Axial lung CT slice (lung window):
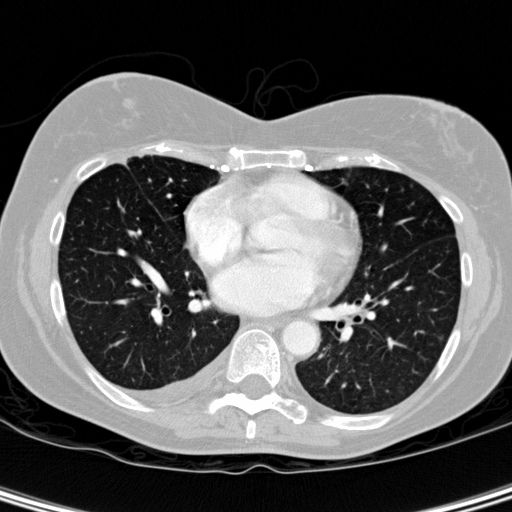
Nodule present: no